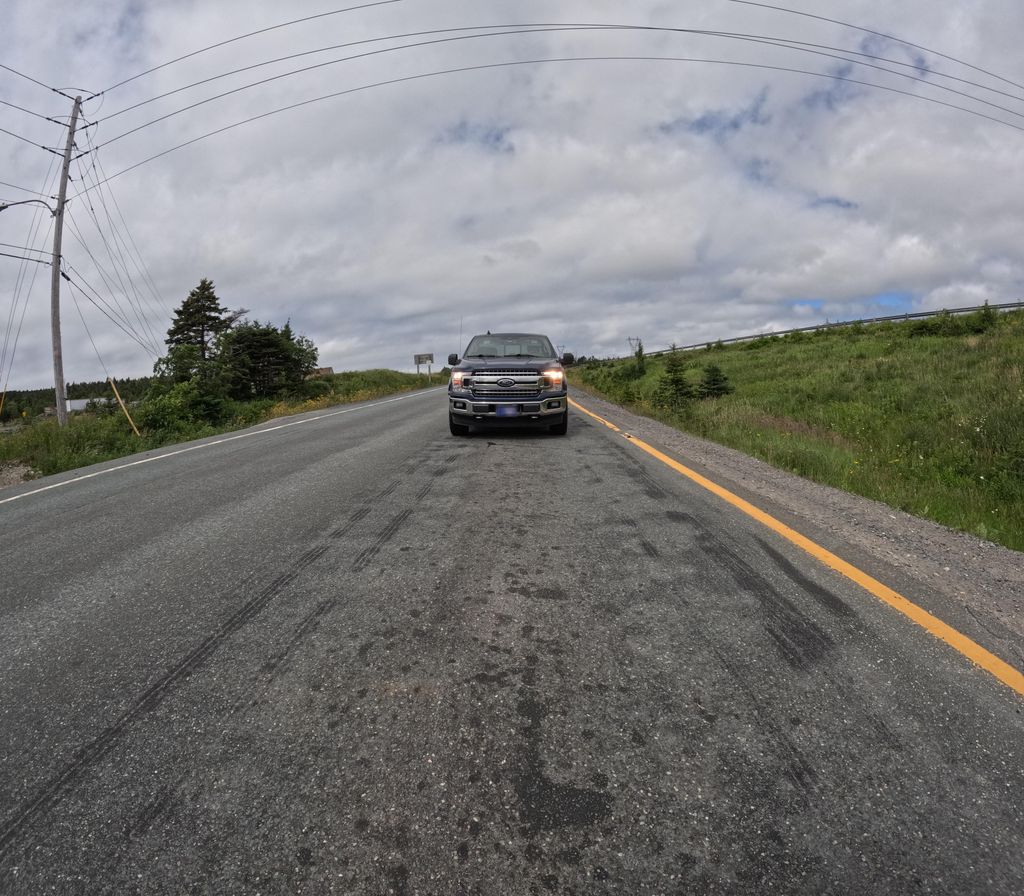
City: st_johns